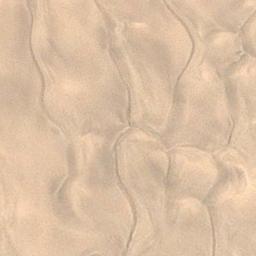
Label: desert